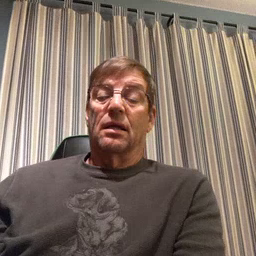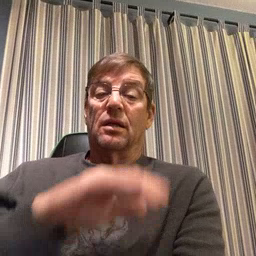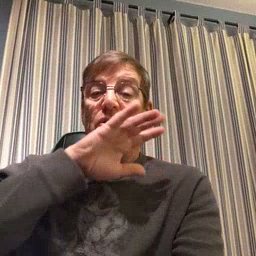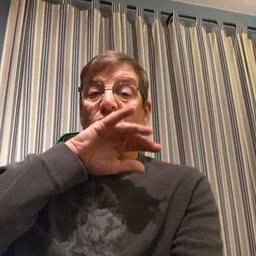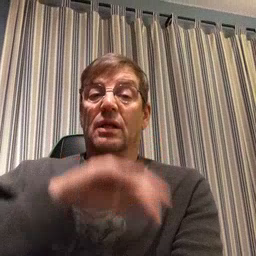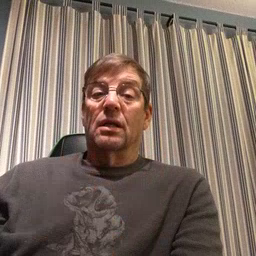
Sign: dirty